RGB frame:
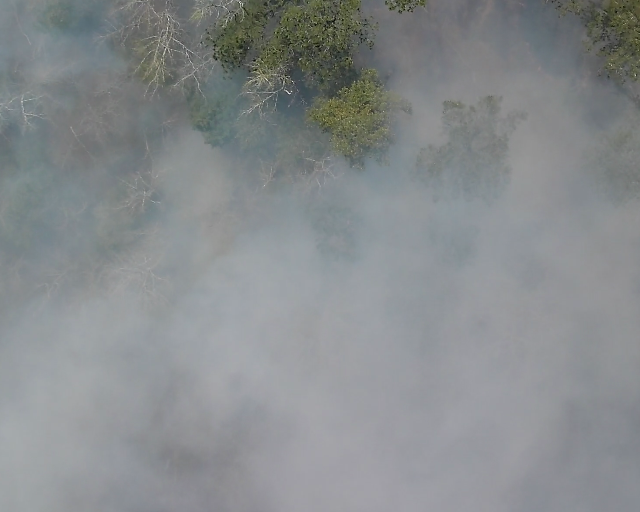
Thermal frame:
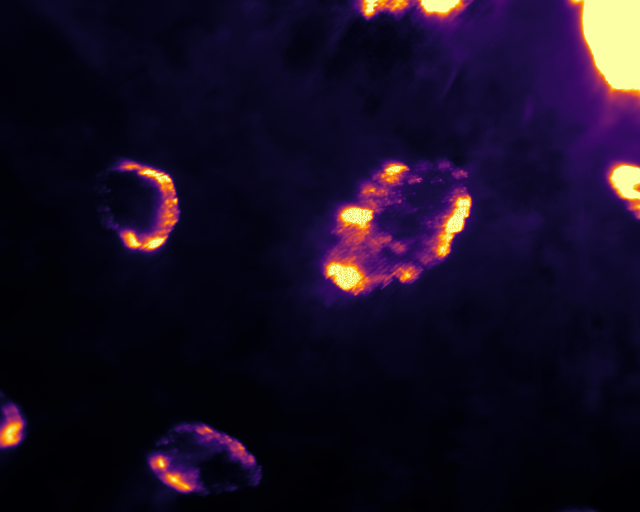
Captured: 2026-02-26 02:31:10
Pixels at or above 80 °C: 19141 (fraction of frame: 0.05841)